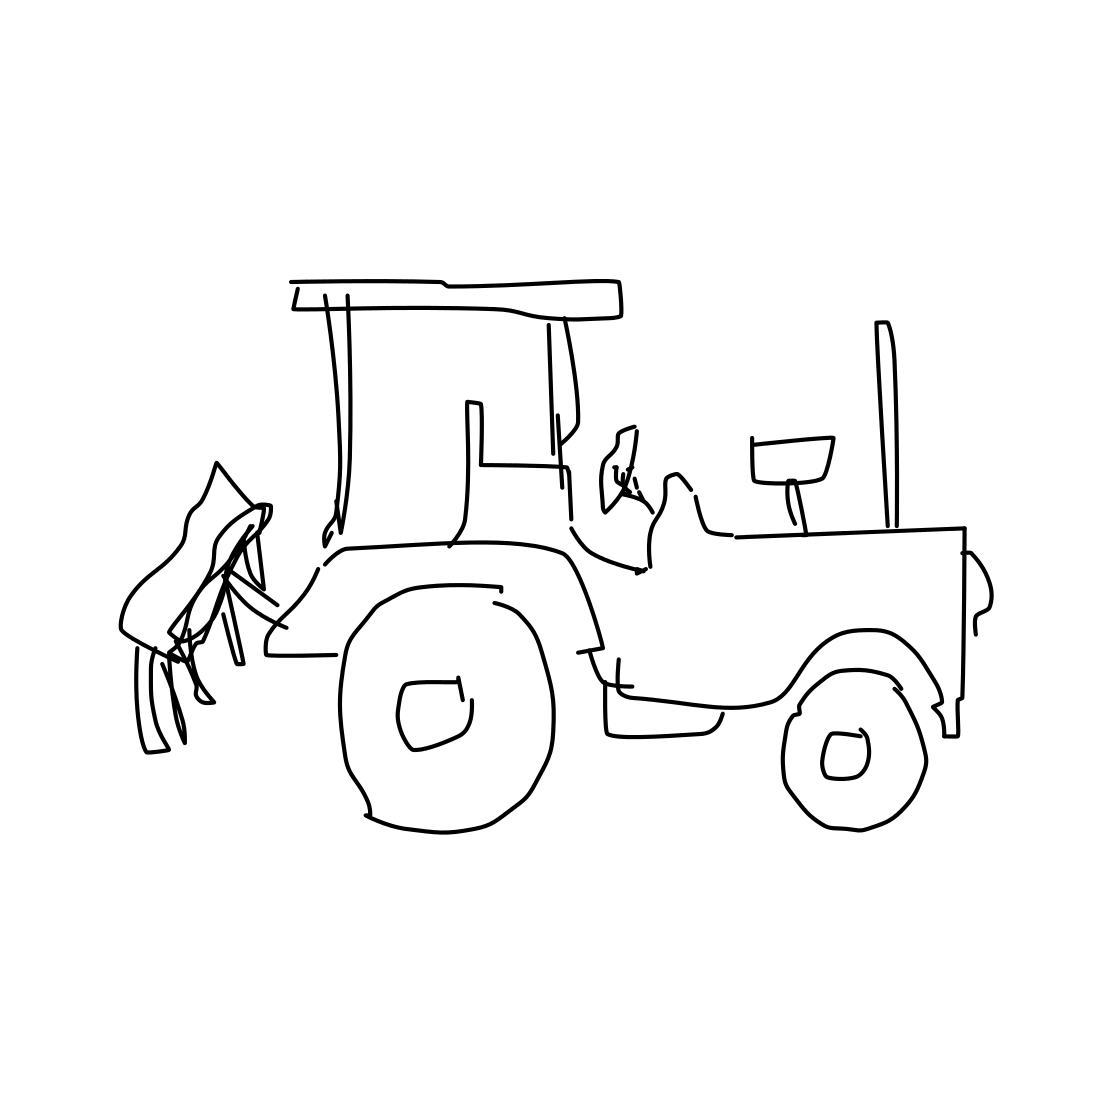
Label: tractor